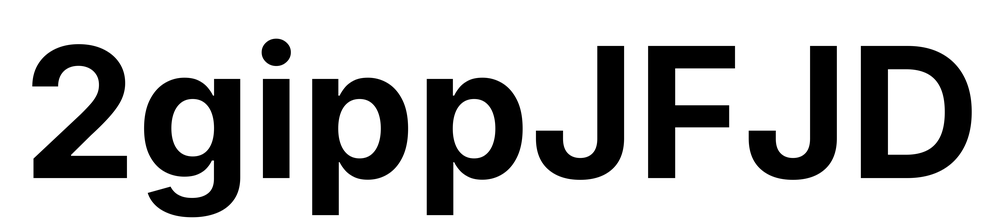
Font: Inter_Bold